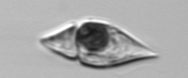
Label: Amphidinium